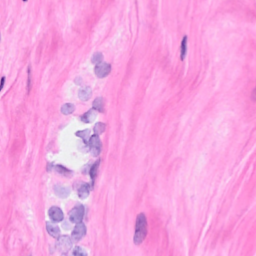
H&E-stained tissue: Breast